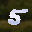
Label: 5